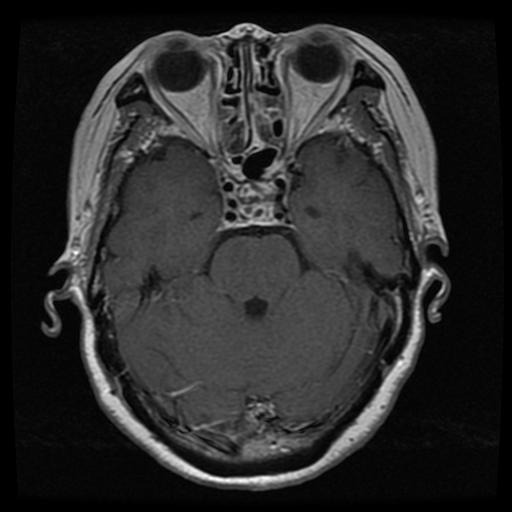
Label: pituitary